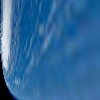
Label: water